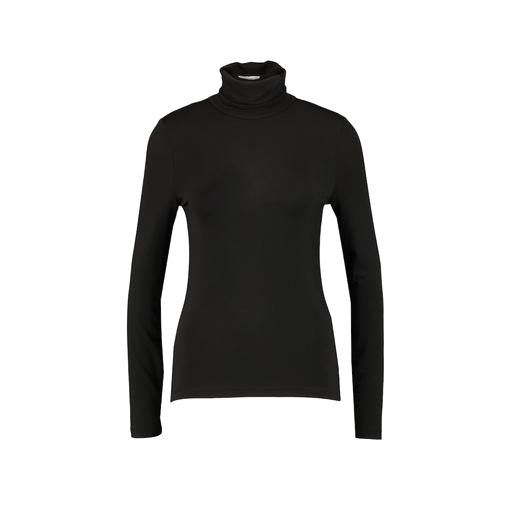
black polo-neck top, turtleneck tee, high-neck top, white background